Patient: sex F, age 74
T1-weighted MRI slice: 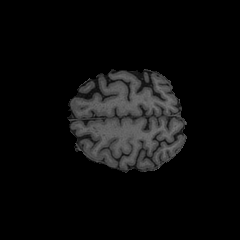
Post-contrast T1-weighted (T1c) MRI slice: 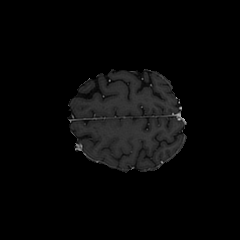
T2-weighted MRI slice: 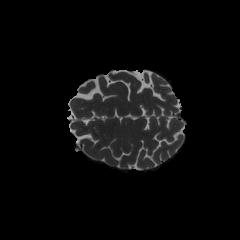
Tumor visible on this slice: no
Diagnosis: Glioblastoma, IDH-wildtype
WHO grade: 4